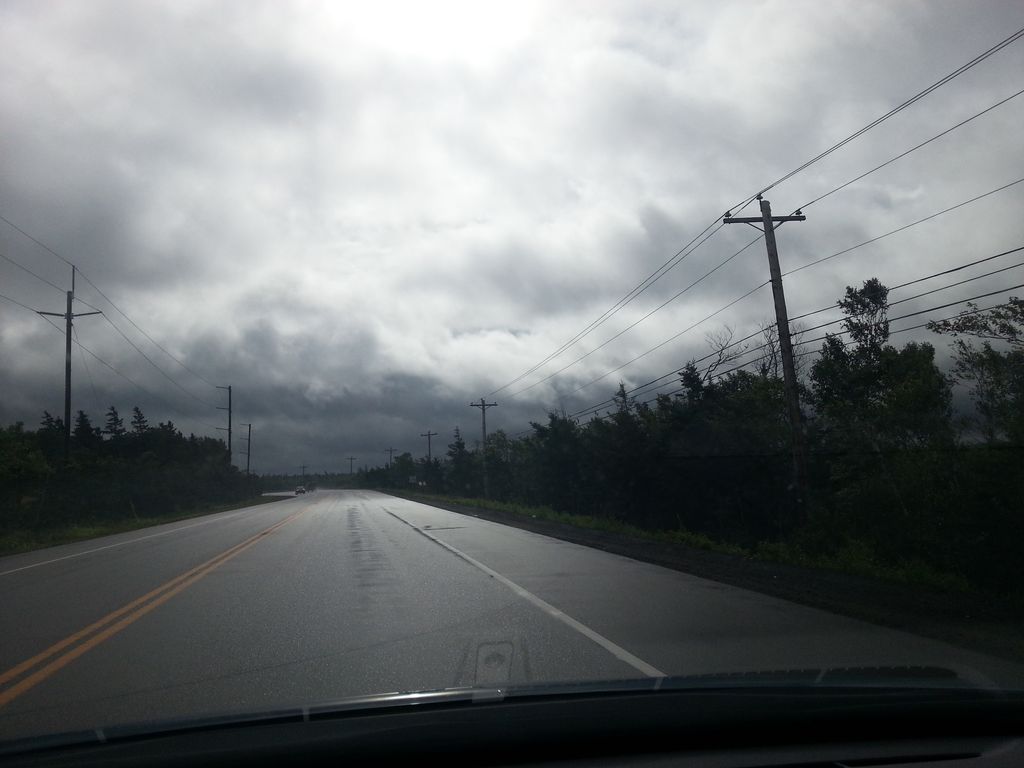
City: charlottetown